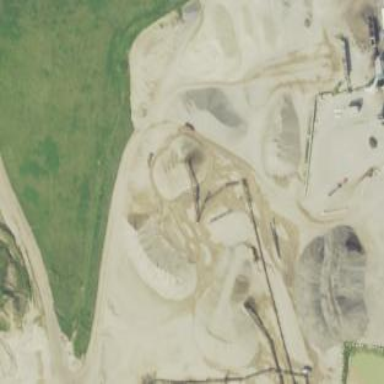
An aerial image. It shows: Quarry area rich in sand and gravel resources.